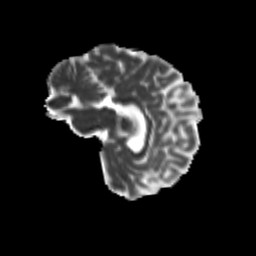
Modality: MD
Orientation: sagittal
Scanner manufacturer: siemens
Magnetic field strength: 3 T
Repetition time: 9.2 s
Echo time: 0.084 s